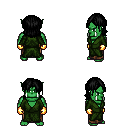
a pixel art fantasy rpg character, male body template, orc, green skin, green robe, robe skirt, black long bangs hairstyle, gold gloves, four views (front, back, left, right), 2x2 character sprite sheet, small pixel art, hard edges, no anti-aliasing